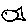
Label: fish